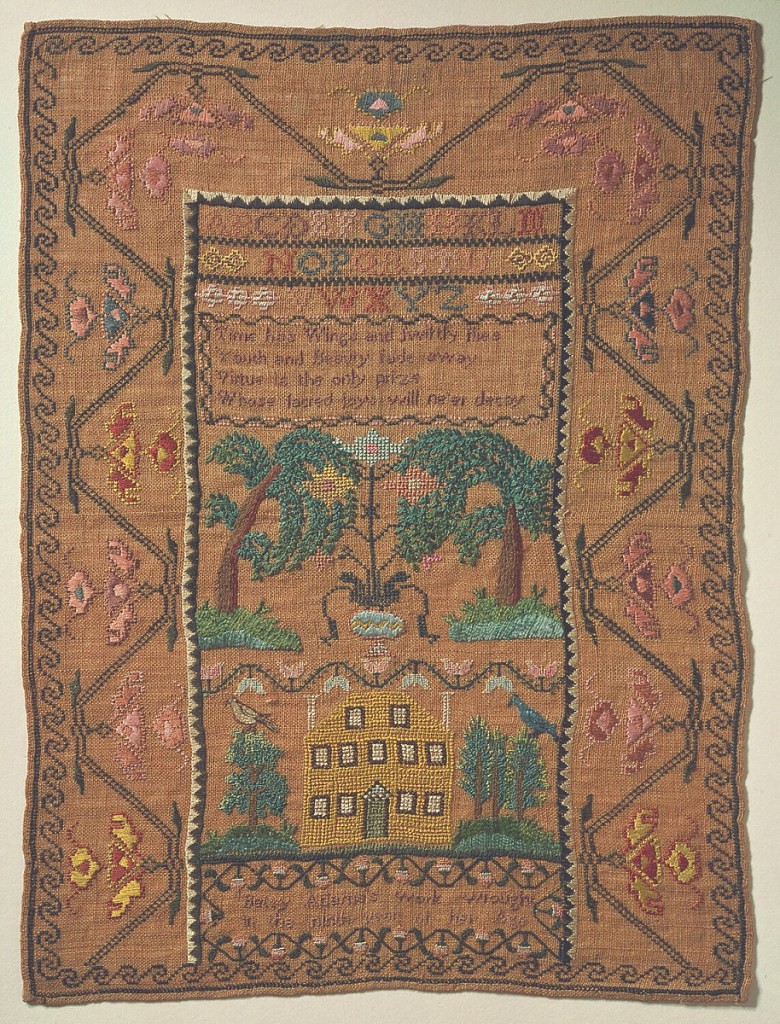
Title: Sampler
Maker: Betsy Adams, American
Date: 1805
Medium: silk embroidery on linen foundation Technique: embroidered in cross, satin, stem, buttonhole and eyelet stitches on plain weave foundation
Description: The center field contains an alphabet, a verse, trees and a large house. With a wide floral border on three sides, and an inscription at the bottom.
The verse reads:
Time has Wings and swiftly flies
Youth and beauty fade away
Virtue is the only prize
Whose sacred joys will ne'er decay

Inscribed: Betsy Adams work wrought in the ninth year of her age